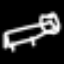
Label: bed